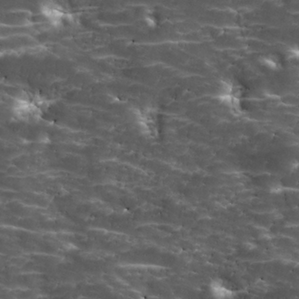
Label: non_frost